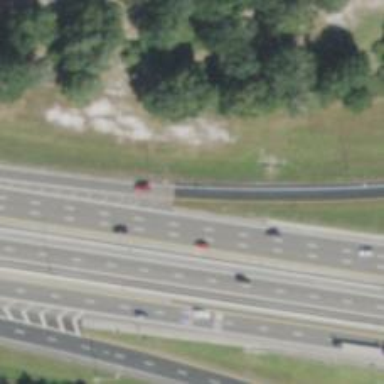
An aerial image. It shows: Asphalt motorway link with half diamond junction.